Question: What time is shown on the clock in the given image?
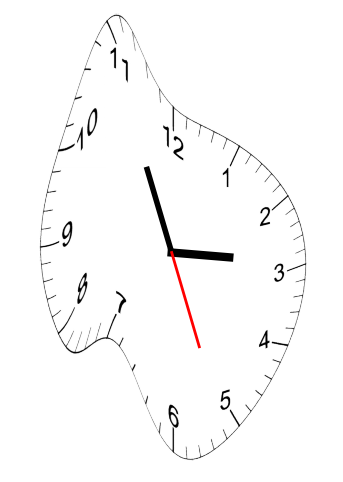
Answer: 02:55:26